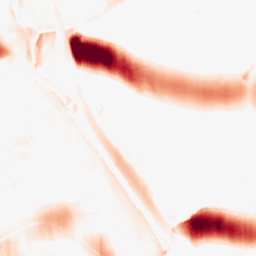
Category: morphological
Decomposition family: morphological_ellipse
Decomposition parameters: operation: opening
width: 50
height: 5
Upsampling method: sinc_hamming
Upsampling parameters: scale: 2
kernel_size: 8
Upsampling scale: 2